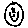
Label: smiley face